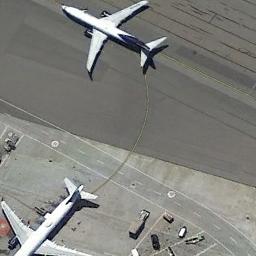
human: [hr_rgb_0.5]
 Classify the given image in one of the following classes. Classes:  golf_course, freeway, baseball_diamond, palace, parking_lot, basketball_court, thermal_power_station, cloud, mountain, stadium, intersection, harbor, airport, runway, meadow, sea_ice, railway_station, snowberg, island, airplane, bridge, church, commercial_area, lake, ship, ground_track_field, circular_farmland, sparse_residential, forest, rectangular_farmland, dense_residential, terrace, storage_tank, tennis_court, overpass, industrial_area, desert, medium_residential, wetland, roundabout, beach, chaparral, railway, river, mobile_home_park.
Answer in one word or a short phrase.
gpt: airplane